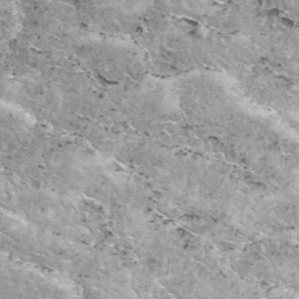
Label: frost